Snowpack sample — Snodgrass Mountain, Crested Butte, Colorado (2/4/25, 12:06 PM MST)
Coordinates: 38.923, -106.968
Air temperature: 35 °F
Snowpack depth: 80 cm
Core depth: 80 cm
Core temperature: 32 °F
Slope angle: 14°, slope face: 78°
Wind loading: low
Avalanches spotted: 0
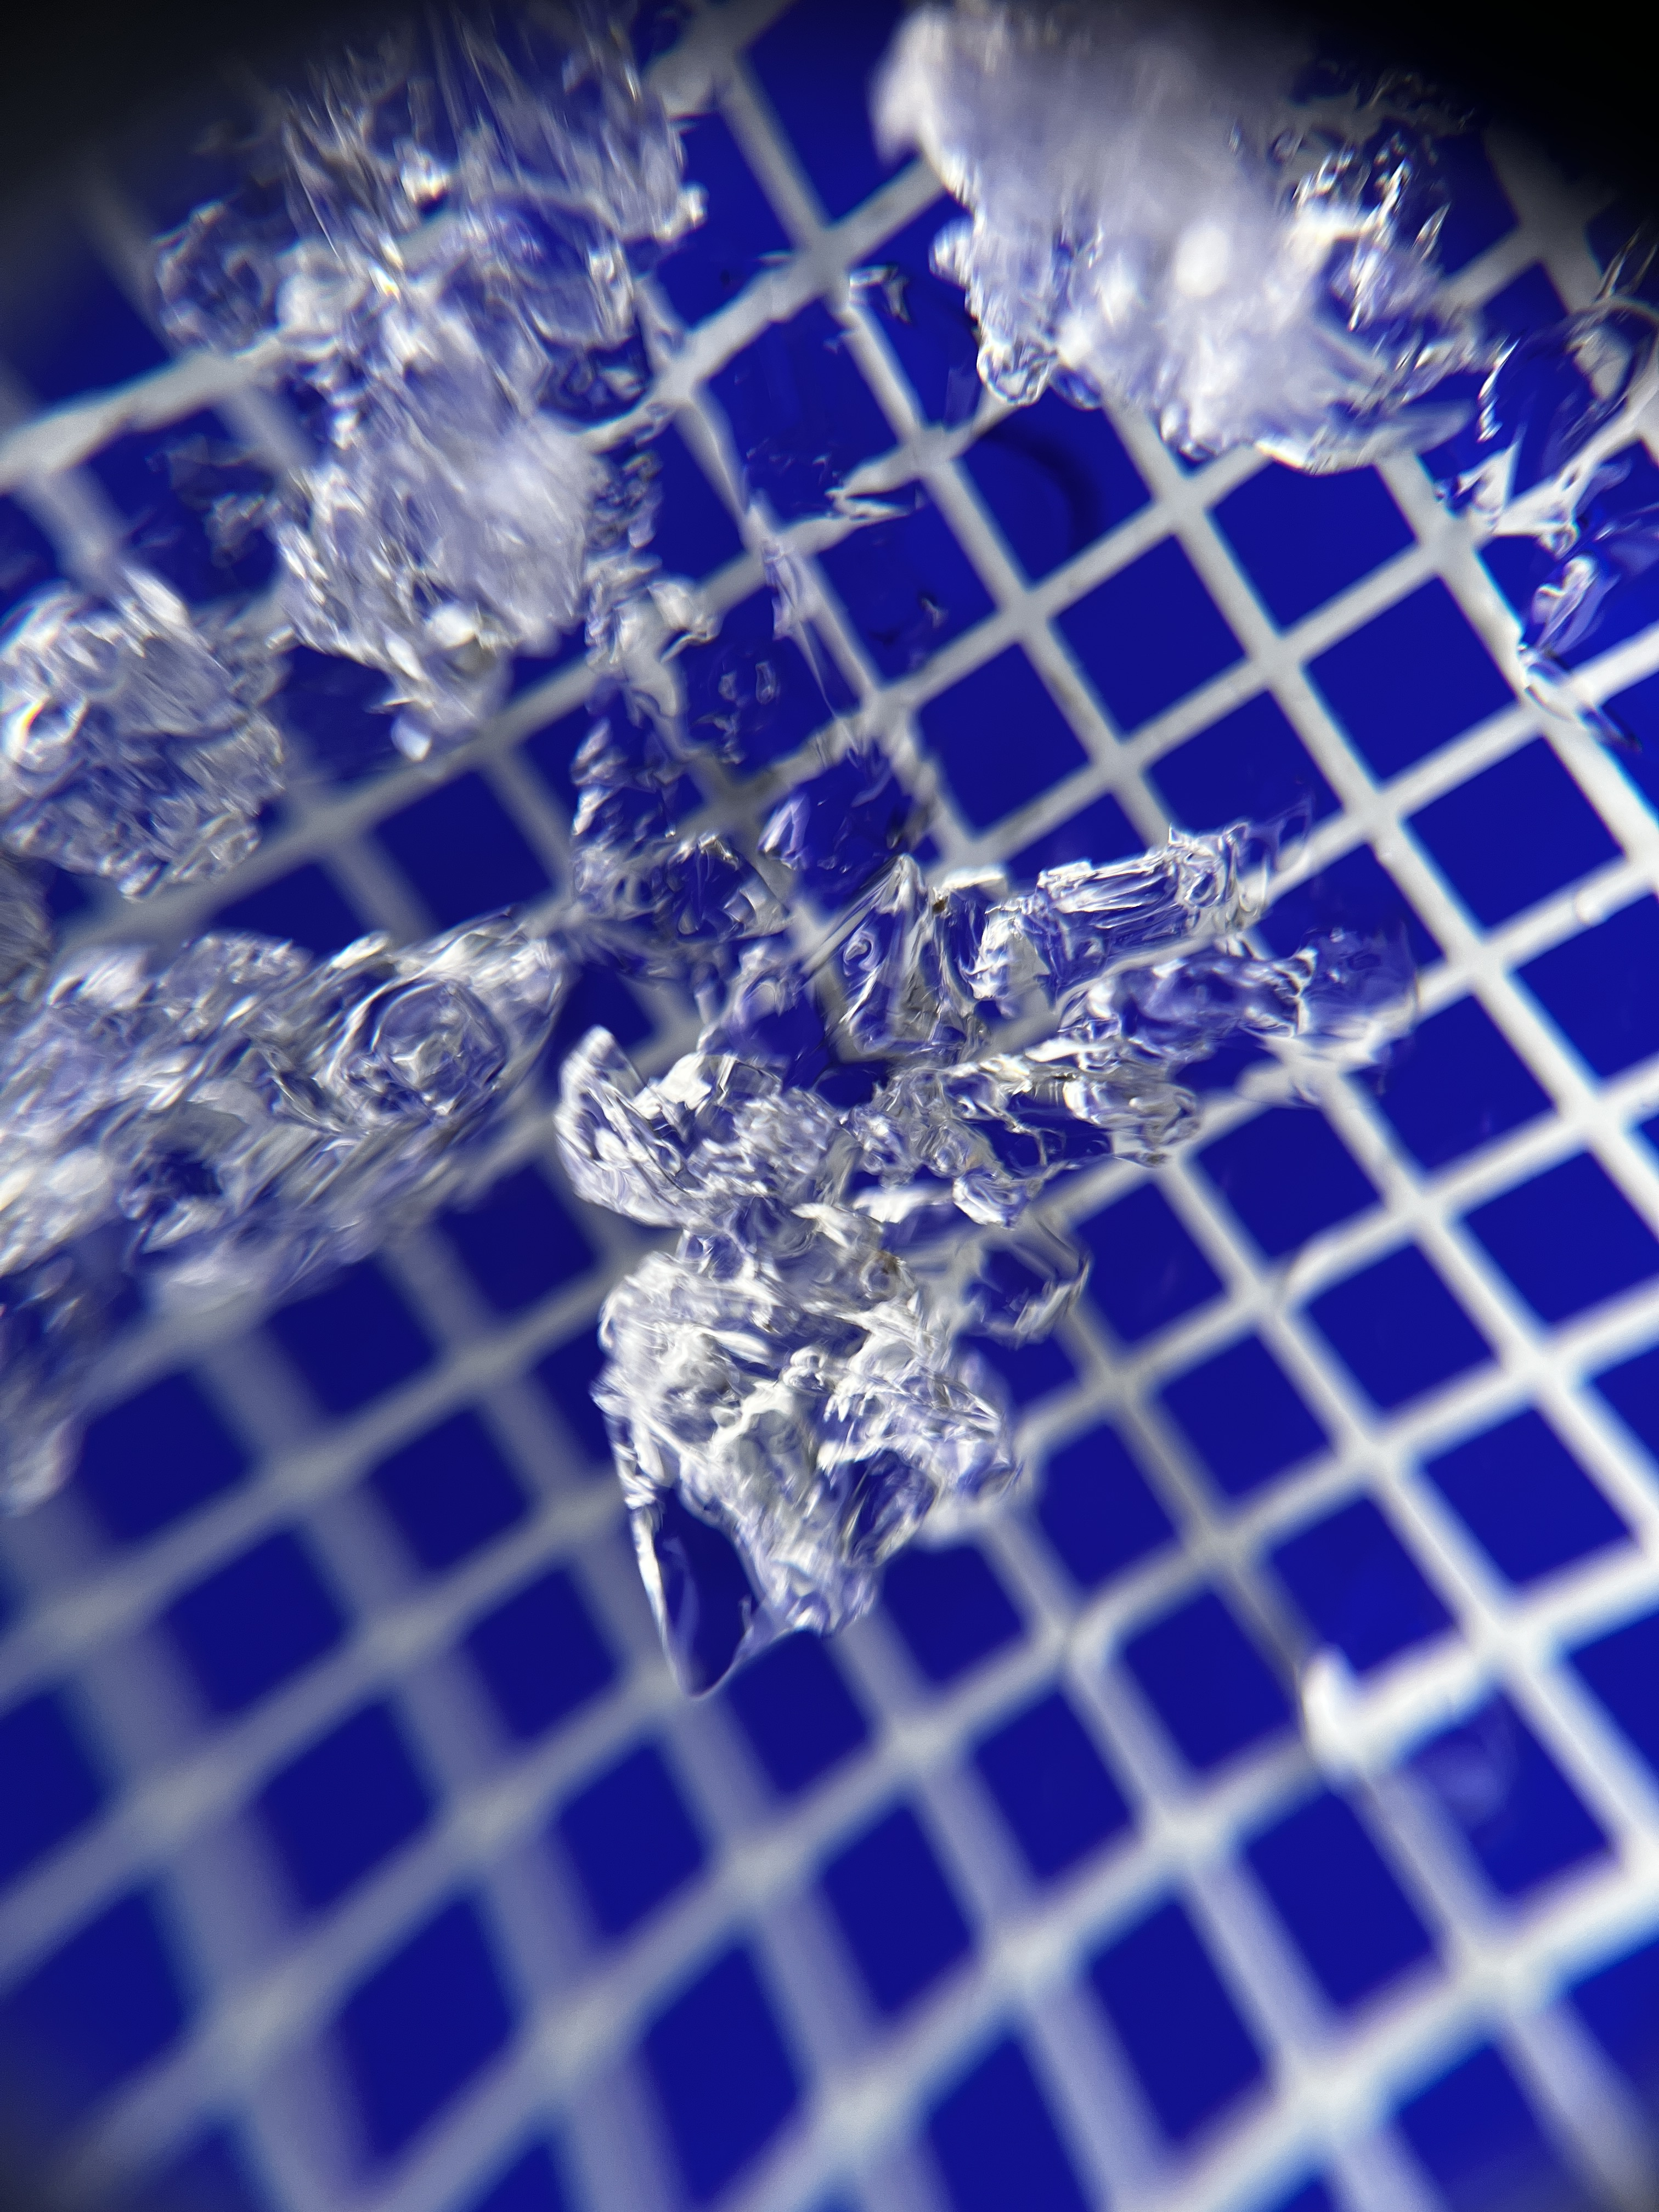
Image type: magnified_profile
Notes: No avalanches nearby, unusually warm weather for the last month reported by residents, Collected 25 yards from treeline